Question: Alright I am completely lost on how to do this so I am just going to throw the question out there and hope somebody can help me in some way or another.
WordPress offers the option to create custom <URL> so I got the idea of pulling something out of my hat and creating a custom content section apart from the content section wordpress currently offers.

The website shown above is the only website I have been able to find which currently does this and is on a WordPress platform, as you can see they have the SoundCloud audio player pushed over to one side with the actual content placed to the other side creating that flawless look.
I guess the question here is how can I turn '<?php the_content(); ?>' into something completely custom pulling from a completely different form in the back end so the same information is not shared.
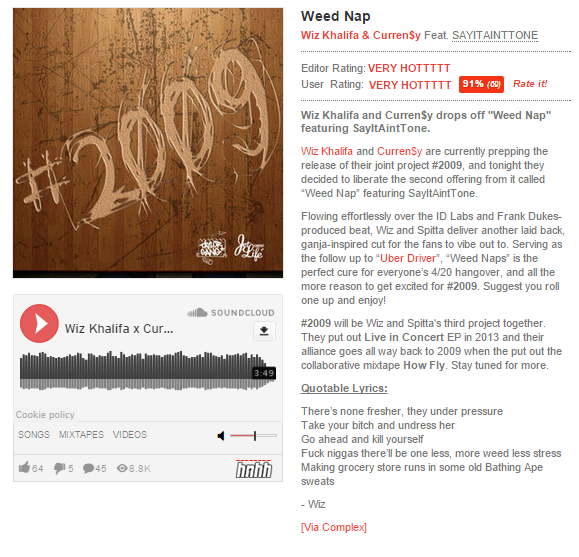
Answer: There are numerous ways to achieve what you want.
1. Shortcodes
2. Custom page templates
3. Custom meta fields to store values like the soundcloud embed url, to afterwards use it in your code.
4. You can always also enter HTML in the page editor, but for obvious reasons not recommended.